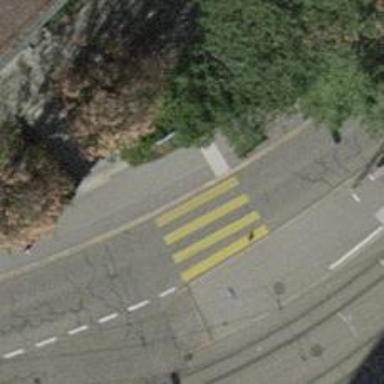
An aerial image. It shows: Kerb serving as barrier.